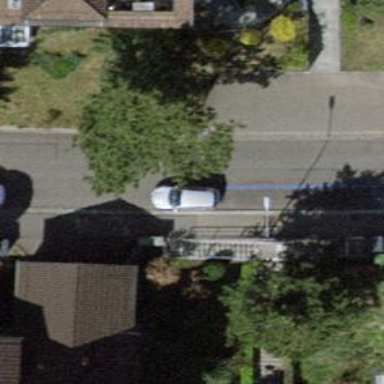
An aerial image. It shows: Stone steps on the road.